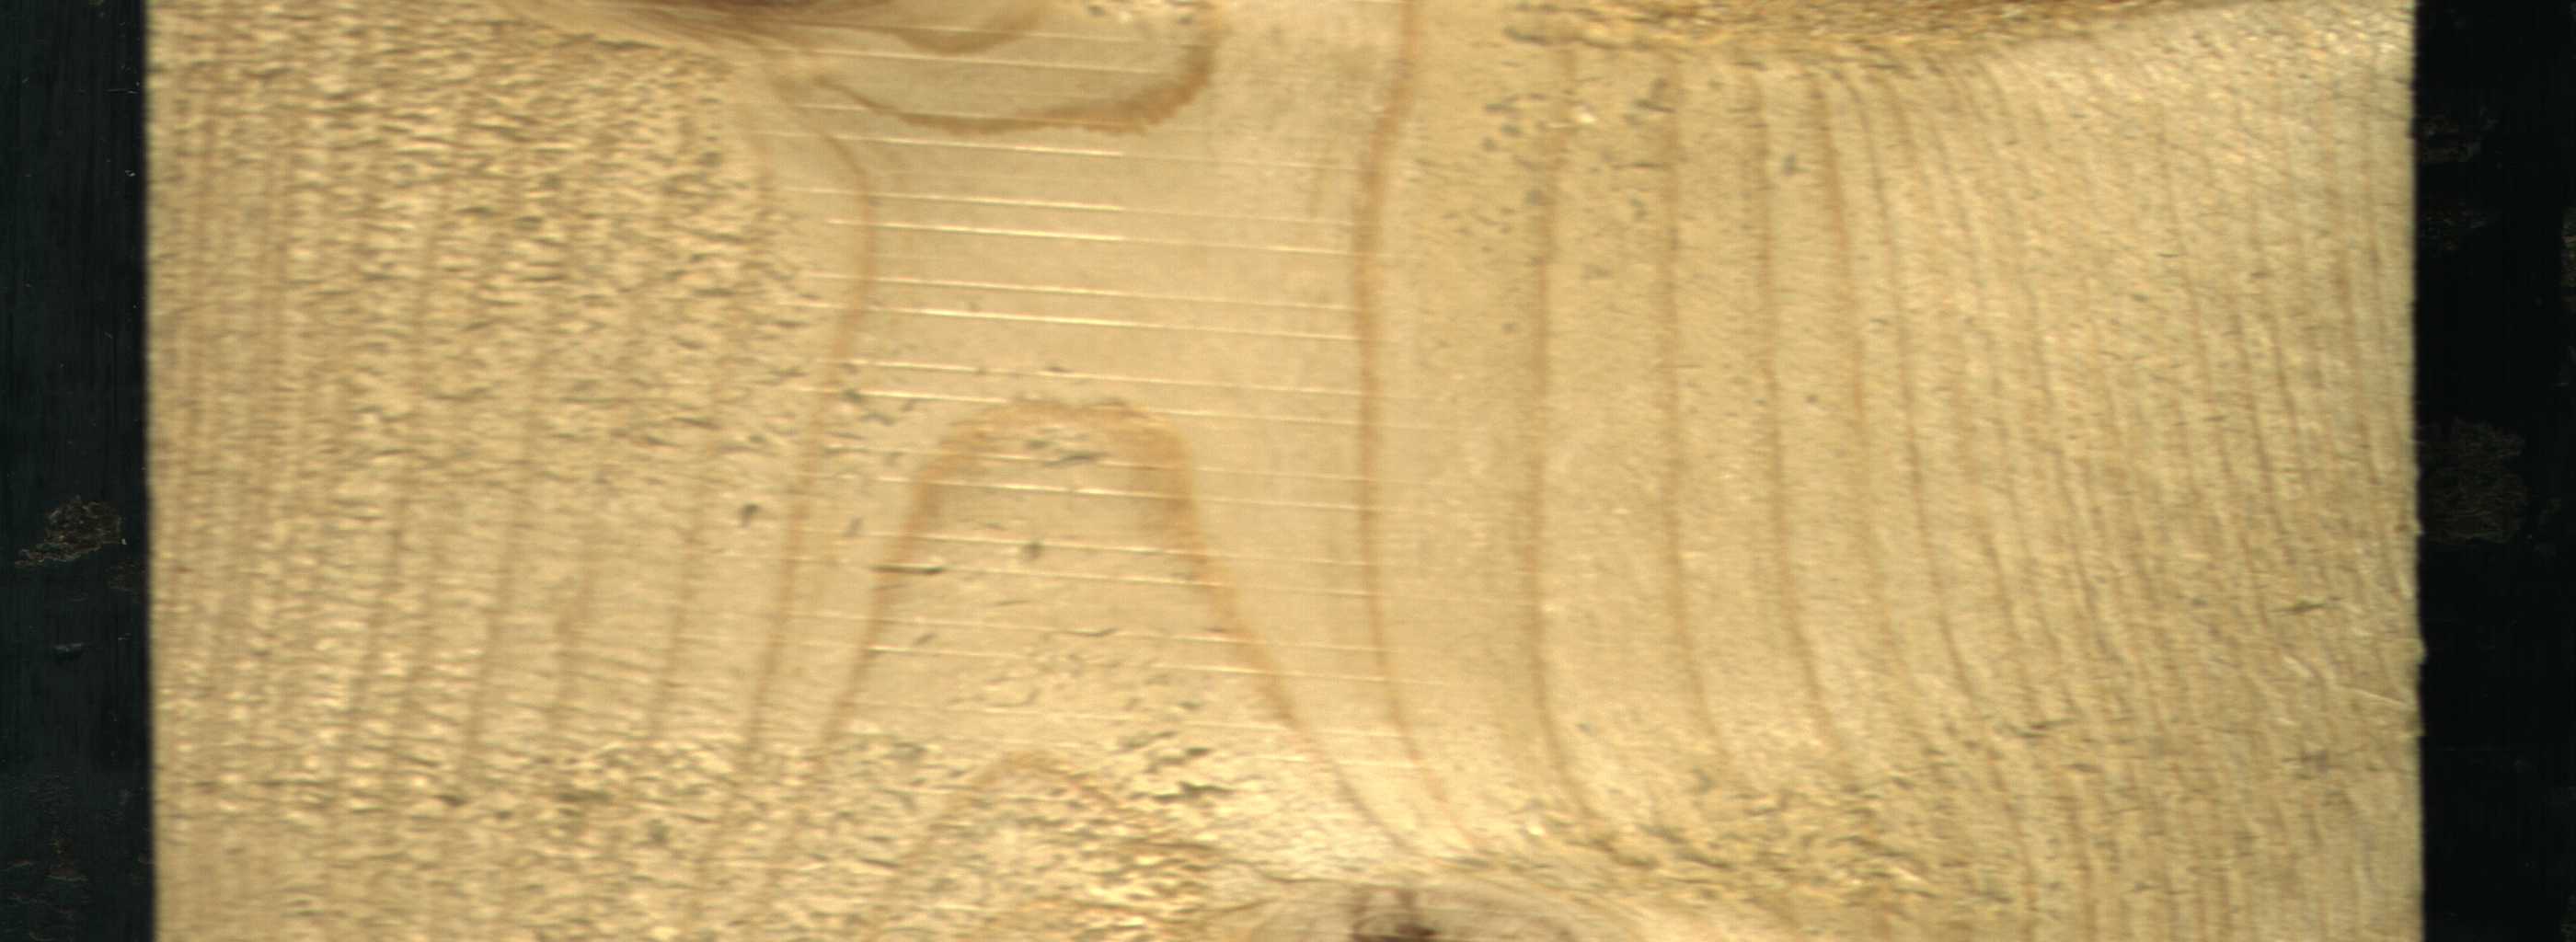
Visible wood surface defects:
Live_Knot
Live_Knot